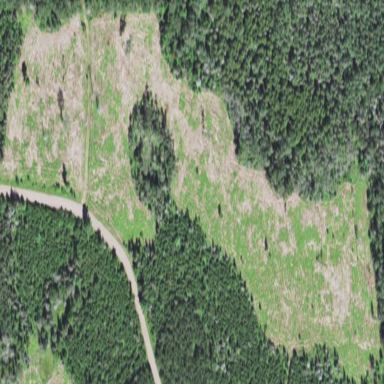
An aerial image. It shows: Clearcut man-made area surrounded by scrub vegetation.